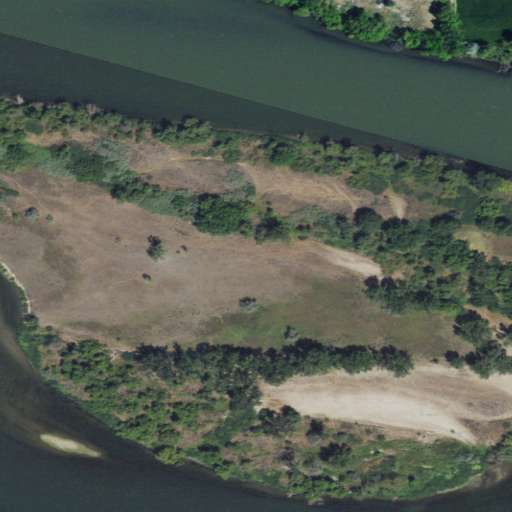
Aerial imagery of island in Oregon named Ontario Island containing cultivated crops, open water, herbaceous wetlands, and woody wetlands